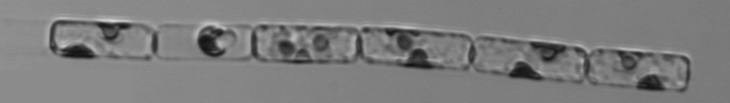
Label: Guinardia_delicatula_TAG_internal_parasite